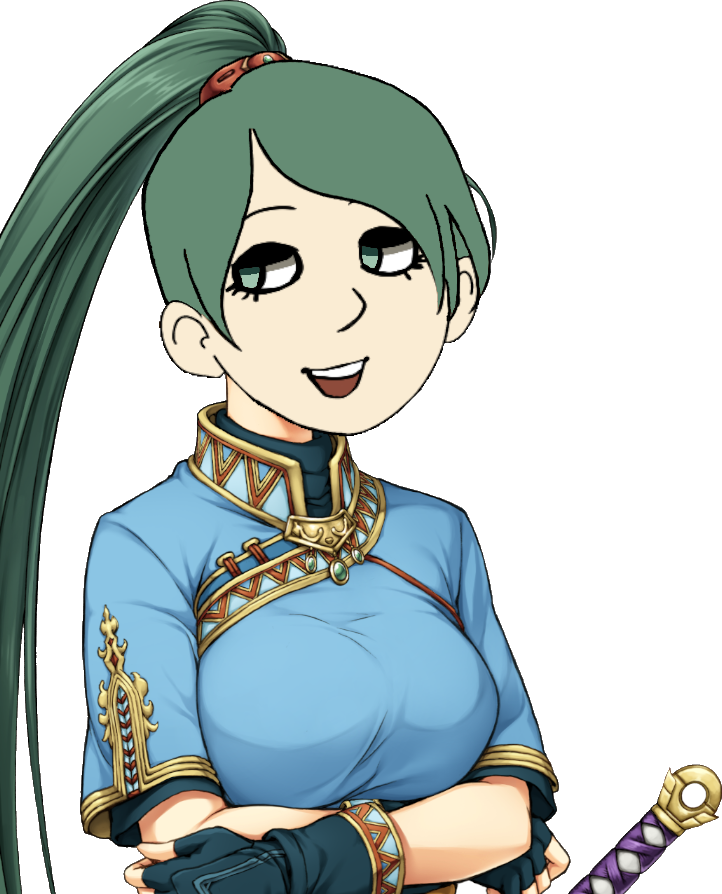
Label: 5_Ashbie_and_Enbie_Girl